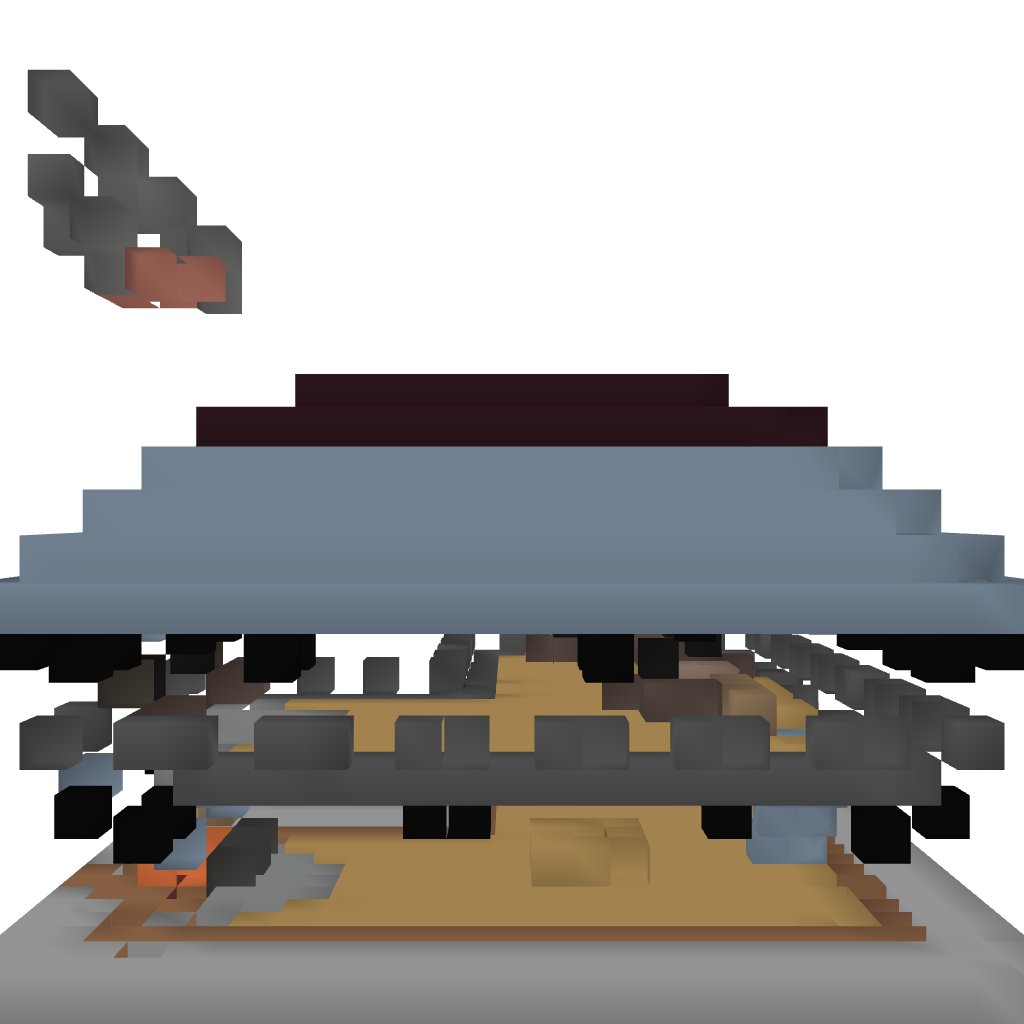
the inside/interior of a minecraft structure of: A medium Inn